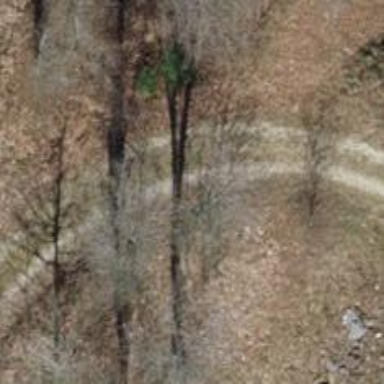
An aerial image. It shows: Unpaved track road.